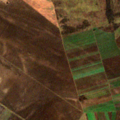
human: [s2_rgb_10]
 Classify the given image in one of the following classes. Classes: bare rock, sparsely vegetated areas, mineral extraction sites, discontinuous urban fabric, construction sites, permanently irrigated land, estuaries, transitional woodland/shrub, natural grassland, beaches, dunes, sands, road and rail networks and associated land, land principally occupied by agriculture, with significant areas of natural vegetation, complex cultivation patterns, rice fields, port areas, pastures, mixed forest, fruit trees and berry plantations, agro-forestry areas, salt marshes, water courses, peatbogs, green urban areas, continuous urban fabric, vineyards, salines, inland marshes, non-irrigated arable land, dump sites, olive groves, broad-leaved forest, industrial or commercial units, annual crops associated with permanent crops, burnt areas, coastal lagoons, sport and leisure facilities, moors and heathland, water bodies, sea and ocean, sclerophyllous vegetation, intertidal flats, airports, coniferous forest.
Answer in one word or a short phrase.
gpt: non-irrigated arable land, pastures